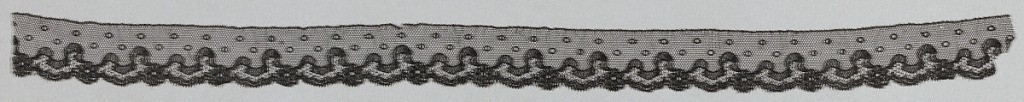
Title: Fragment
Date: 1850–99
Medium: silk Technique: machine made
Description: Black lace with narrow border of open flowers, ribbon and dots.